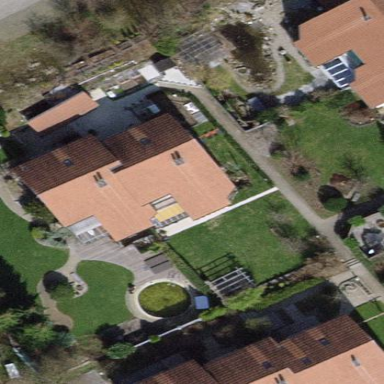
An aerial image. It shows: Terrace building.